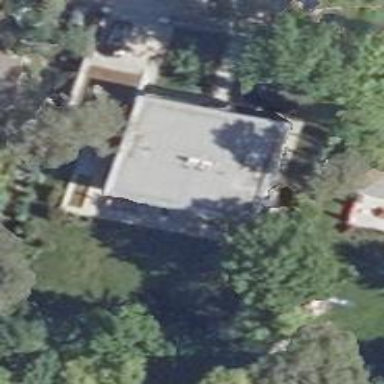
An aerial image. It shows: Detached building with flat roof.